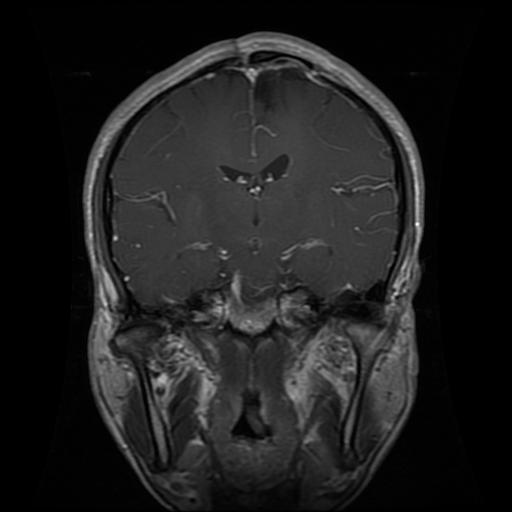
Label: glioma